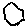
Label: hexagon